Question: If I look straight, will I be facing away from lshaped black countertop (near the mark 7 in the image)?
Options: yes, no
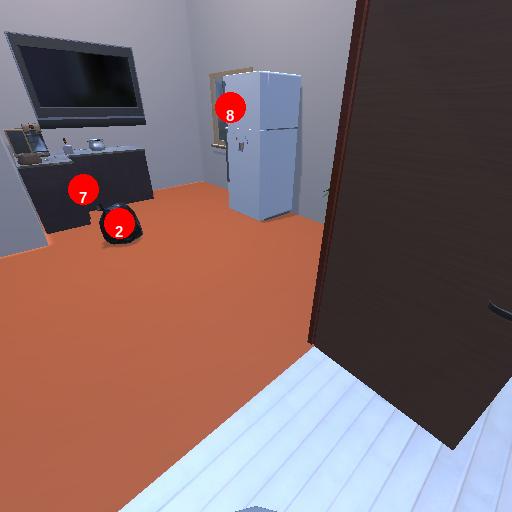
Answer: yes